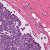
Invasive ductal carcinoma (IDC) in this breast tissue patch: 0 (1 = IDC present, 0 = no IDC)